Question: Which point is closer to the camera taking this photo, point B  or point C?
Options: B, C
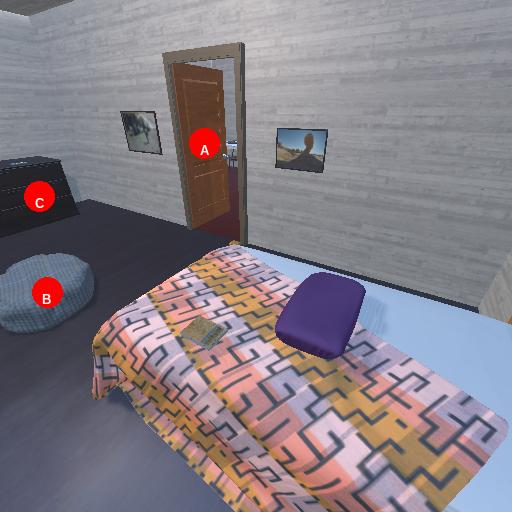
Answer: B